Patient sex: M
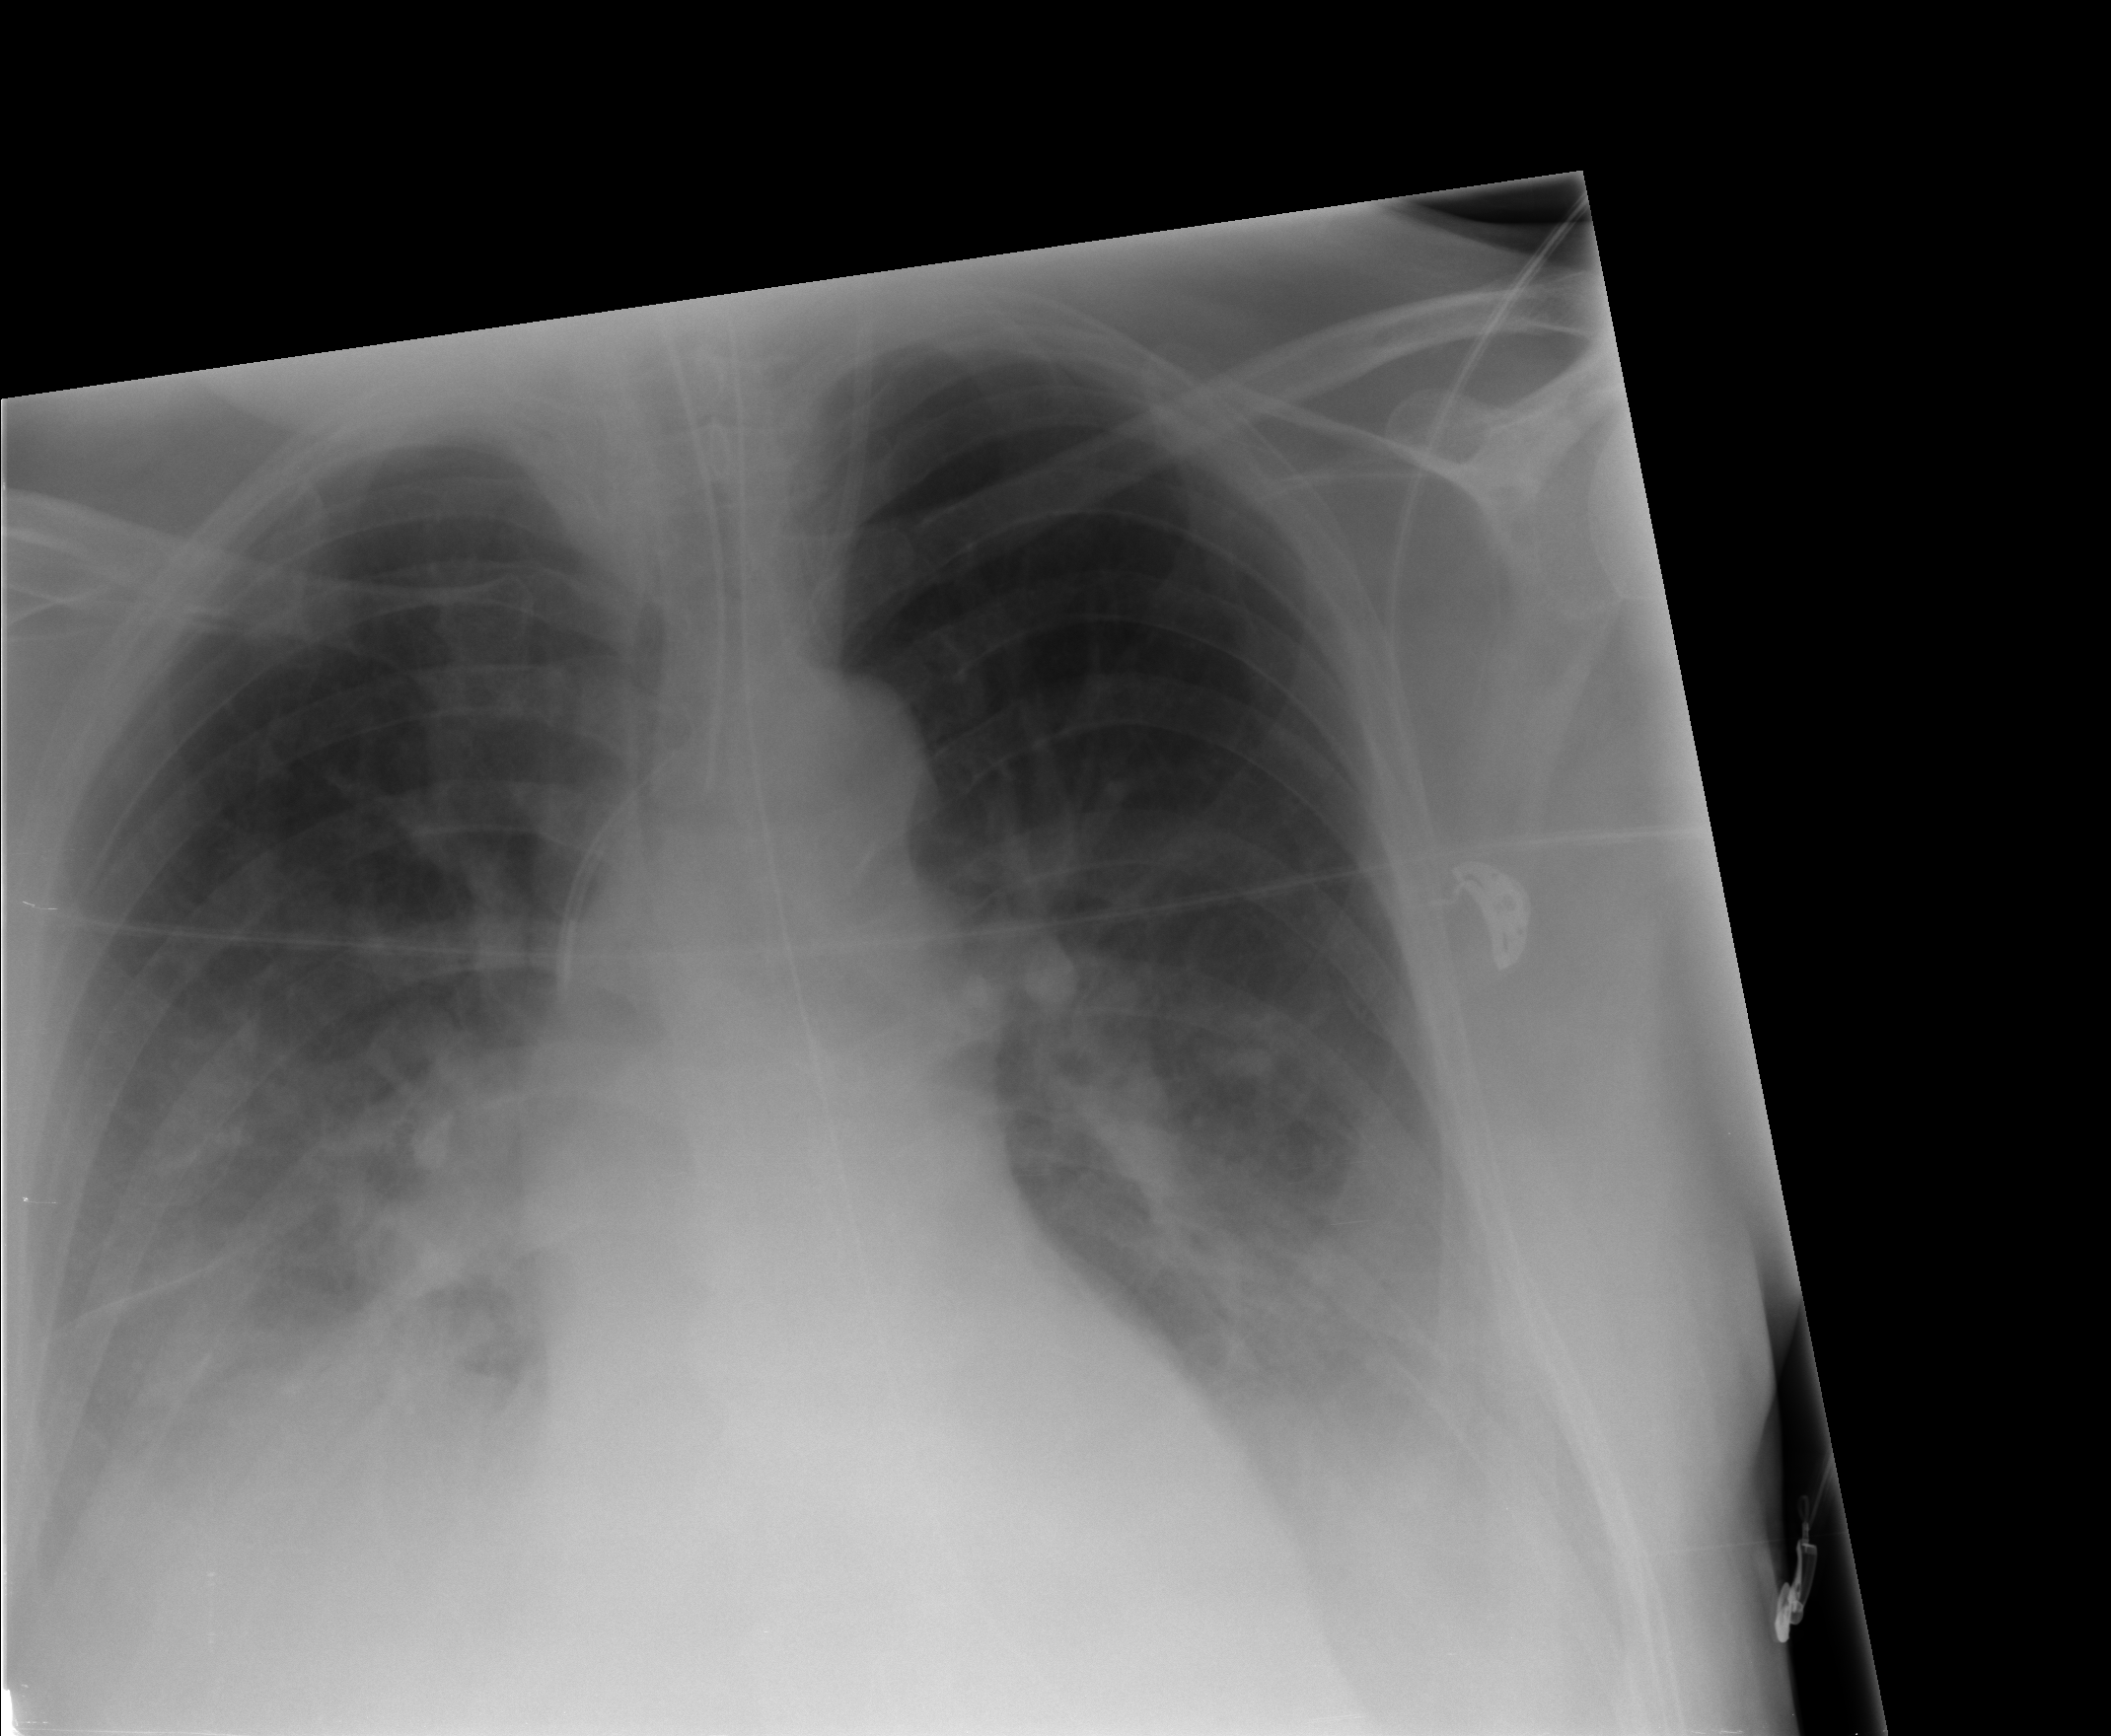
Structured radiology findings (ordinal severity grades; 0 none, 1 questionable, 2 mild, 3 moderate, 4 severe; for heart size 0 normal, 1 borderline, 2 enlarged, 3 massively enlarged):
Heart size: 0
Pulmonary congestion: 2
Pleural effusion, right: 2
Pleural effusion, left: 2
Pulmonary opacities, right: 0
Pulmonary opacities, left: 0
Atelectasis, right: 3
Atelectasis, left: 2